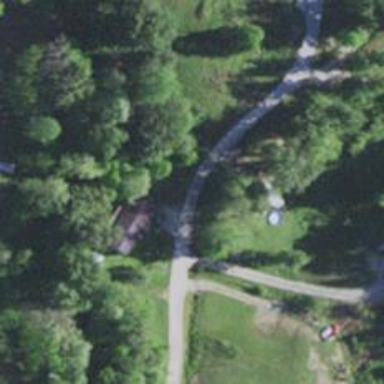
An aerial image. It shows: Residential road.